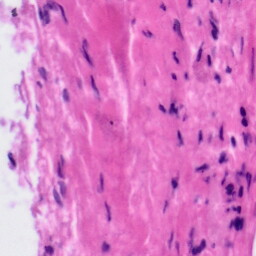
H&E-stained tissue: Tonsil